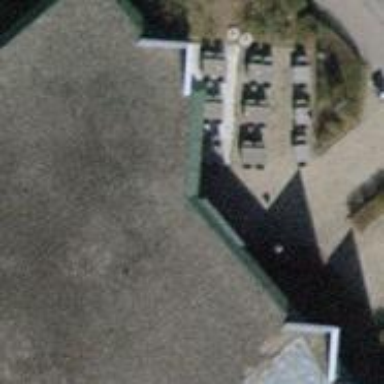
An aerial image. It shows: Restaurant.